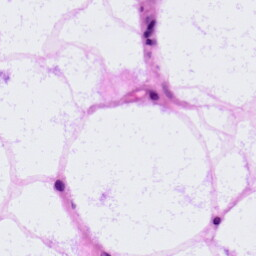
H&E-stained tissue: LymphNode